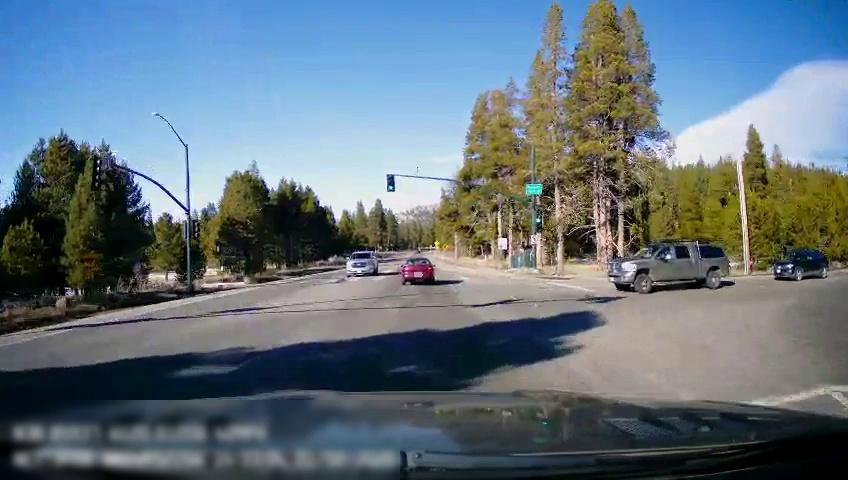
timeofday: Day
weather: Sunny
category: Drivable Space
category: Vehicles | Car
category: Vehicles | SUV
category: Vehicles | SUV
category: Vehicles | SUV
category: Lanes | Current Lane
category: Lanes | Opposite Lane
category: Lanes | Opposite Lane
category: Traffic | Signs
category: Traffic | Lights